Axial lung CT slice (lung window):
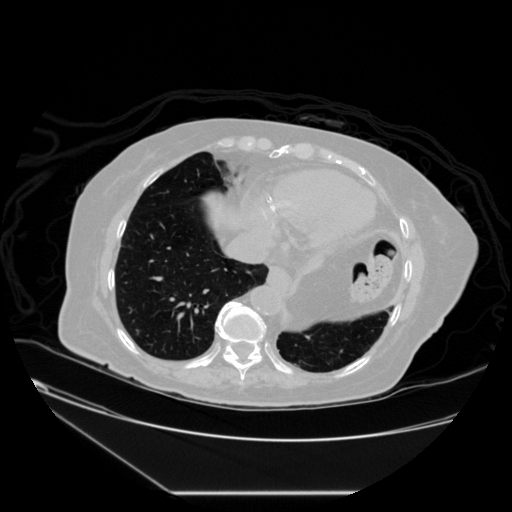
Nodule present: no